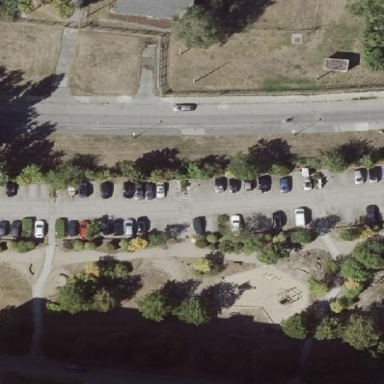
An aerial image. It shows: Park.